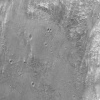
Atmospheric dust classification: not_dusty